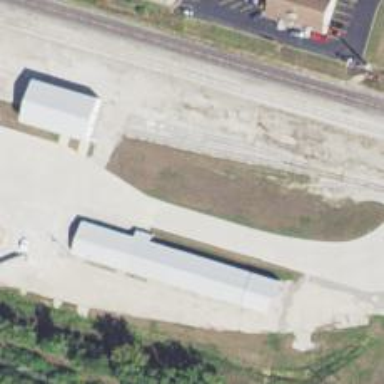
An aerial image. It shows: Rail spur service.